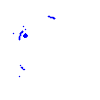
Particle: proton